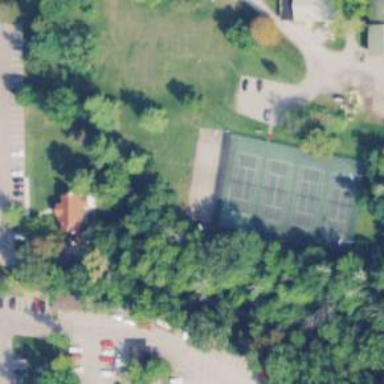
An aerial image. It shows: Tennis court on pitch designated for leisure land.